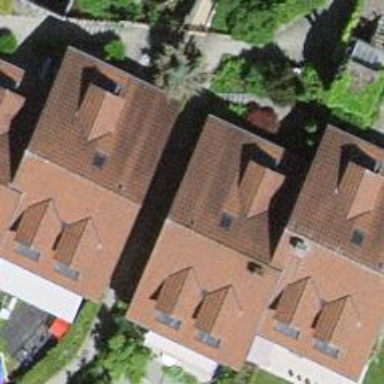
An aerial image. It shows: House with gabled roof. The roof extends across the building.